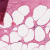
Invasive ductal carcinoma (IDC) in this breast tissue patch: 0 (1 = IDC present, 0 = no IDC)